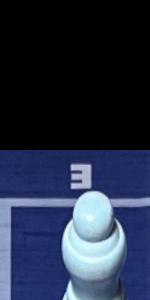
Label: Empty